Question: So I'm fairly new to Java and I am trying to run a program that will display a certain number of letters from a name and ask the user for a response. The user's response should determine one of two answers ("Correct" or "I'm sorry, that's incorrect").
The problem I'm encountering is that when I run the program and put in the answer that should lead to "Correct," which is 'Billy Joel,' I get the response of "I'm sorry, that's incorrect."
I'm not actually sure what's going on, but here's a link to a picture of the CMD when I input what should lead the system to say "Correct" and instead it says "I'm sorry, that's incorrect":

And here is a copy of the relevant code:
'''
System.out.println("
Let's play Guess the Celebrity Name.");
String s6 = "Billy Joel";
System.out.println("
" + s6.substring(2, 7));
Scanner kbReader3 = new Scanner(System.in);
System.out
.print("
Please enter a guess for the name of the above celebrity: ");
String response = kbReader3.nextLine();
System.out.println("
You entered:
" + response + "
");
if ((response == "Billy Joel")) {
// Execute the code here if Billy Joel is entered
System.out.println("
Correct!");
} else {
// Execute the code here if Billy Joel is not entered
System.out.println("
I'm sorry, that's incorrect. The right answer was Billy Joel.");
}
System.out.println("
Thank you for playing!");
'''
There's more before this that the program also does, but I'm not having a problem with any of that and it's all correct. I took out the Billy Joel part and everything else ran exactly as it was supposed to. It's just the above code in relation to what it should put out and what it is putting out that's the problem. I'm wondering if maybe I'm missing something in my code or I put something in wrong, but whatever I did, help would be much appreciated.
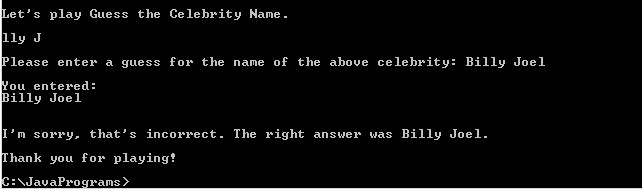
Answer: Your problem lies here. You are using wrong operator to compare strings
'''
if ((response **==** "Billy Joel")) {
System.out.println("
Correct!");
} else { ... }
'''
the correct should be
'''
if ((response.equals("Billy Joel")) {
System.out.println("
Correct!");
} else { ... }
'''
To compare strings in java you have to use .equals() operator. And to use '==' operator you need to have int, bool etc.